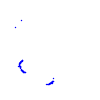
Particle: proton